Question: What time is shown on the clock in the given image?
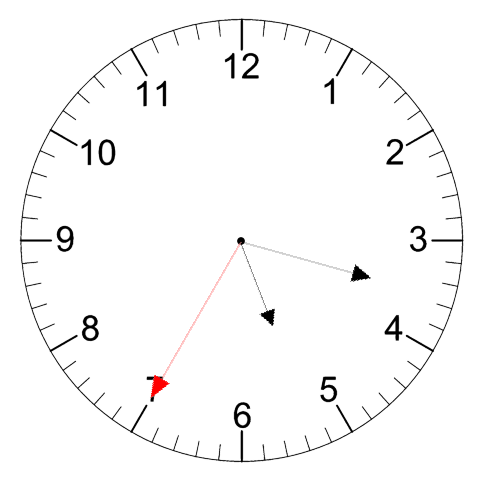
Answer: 05:17:35